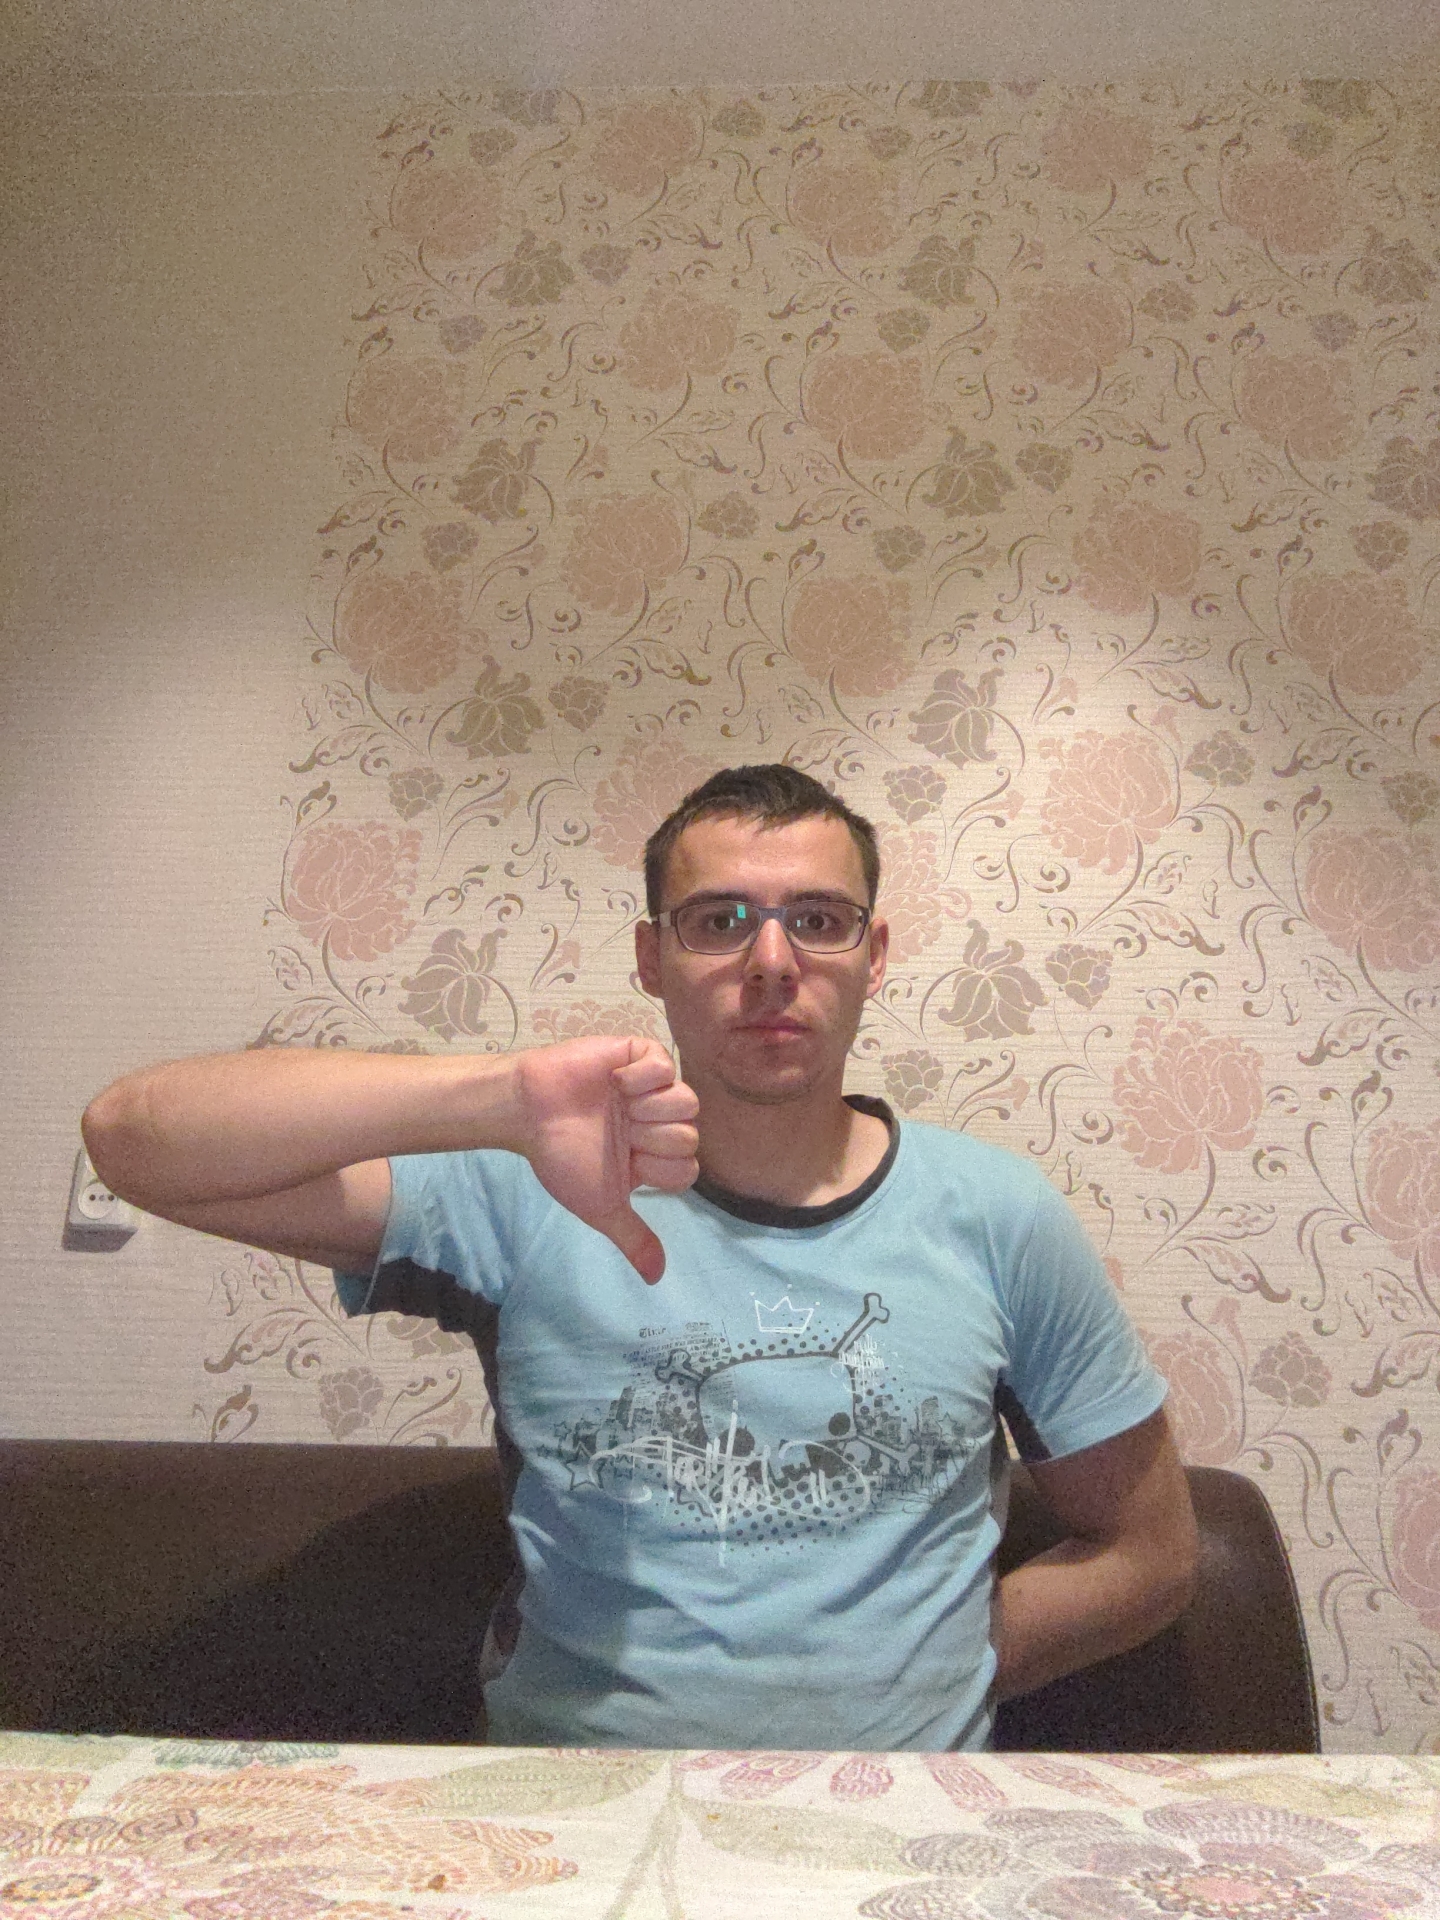
Label: noise